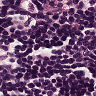
Metastatic tissue present: no